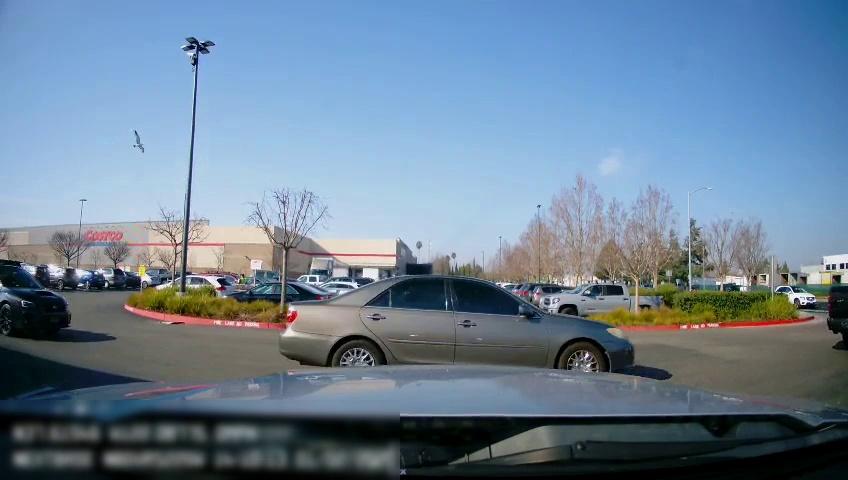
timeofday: Day
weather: Sunny
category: Drivable Space
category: Vehicles | Truck
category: Vehicles | Car
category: Vehicles | Car
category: Vehicles | Truck
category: Vehicles | SUV
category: Vehicles | SUV
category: Vehicles | SUV
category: Vehicles | SUV
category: Vehicles | SUV
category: Vehicles | Car
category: Vehicles | Car
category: Vehicles | Car
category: Vehicles | SUV
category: Vehicles | Truck
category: Vehicles | Truck
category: Vehicles | SUV
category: Vehicles | SUV
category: Vehicles | SUV
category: Vehicles | SUV
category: Vehicles | Car
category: Vehicles | Car
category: Vehicles | SUV
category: Traffic | Signs